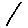
Label: line